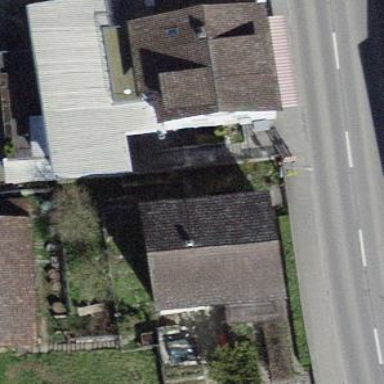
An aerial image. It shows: Building with tiled roof.